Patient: sex M, age 58
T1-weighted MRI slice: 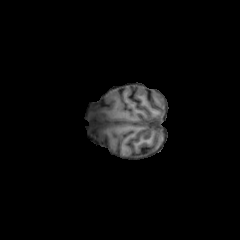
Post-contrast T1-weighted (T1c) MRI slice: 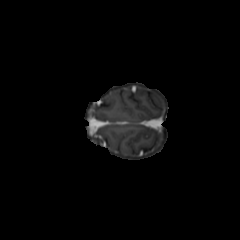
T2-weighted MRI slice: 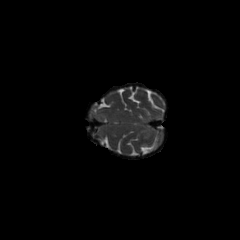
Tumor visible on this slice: no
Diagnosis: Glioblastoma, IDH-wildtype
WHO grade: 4